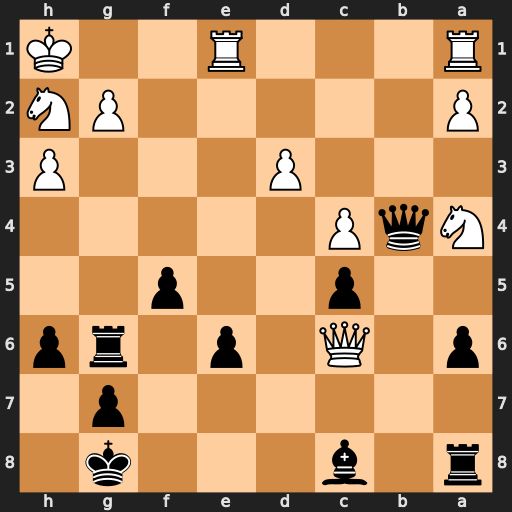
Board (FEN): r1b3k1/6p1/p1Q1p1rp/2p2p2/NqP5/3P3P/P5PN/R3R2K
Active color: b
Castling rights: -
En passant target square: -
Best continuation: Bb7 Qxb7 Qxb7